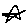
Label: star